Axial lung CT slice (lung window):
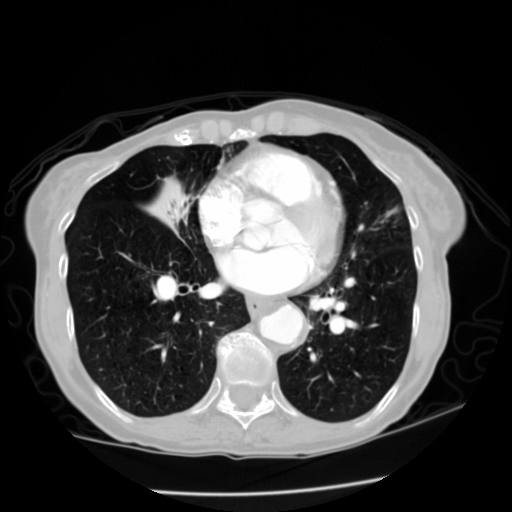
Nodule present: no